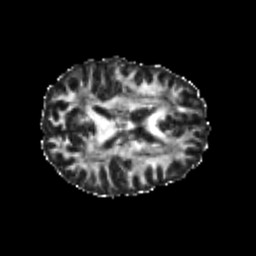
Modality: FA
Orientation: axial
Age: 24
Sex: female
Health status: healthy
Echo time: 0.074 s